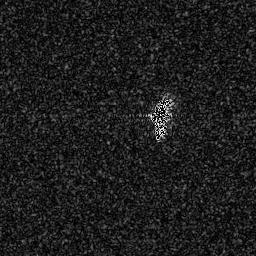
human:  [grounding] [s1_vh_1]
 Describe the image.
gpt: In the satellite image, there is  <ref>1 medium ship </ref> <box>[[57, 35, 67, 47, 0]]</box> located at center.